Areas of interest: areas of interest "Zhongshan Park Music Hall"
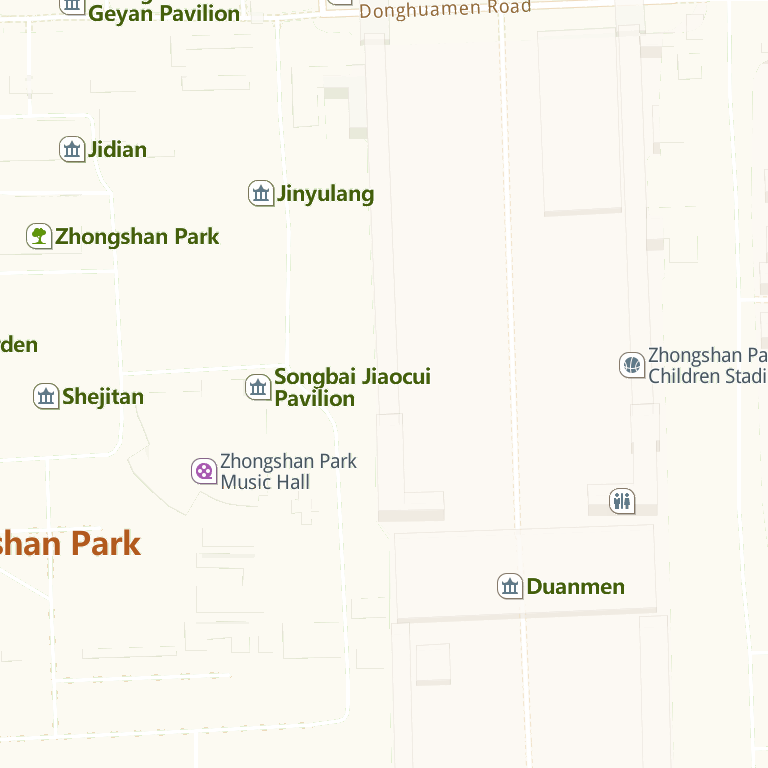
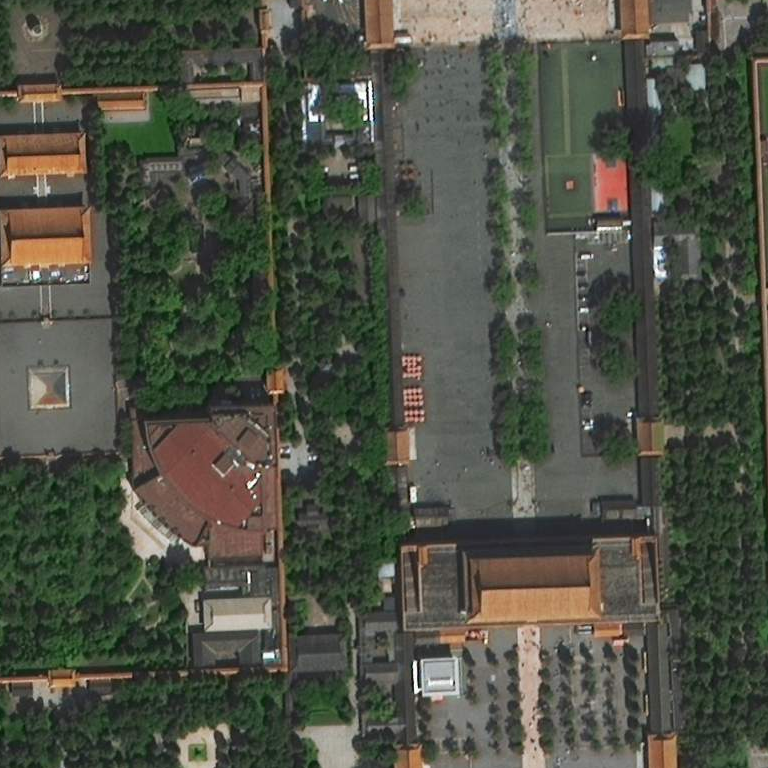